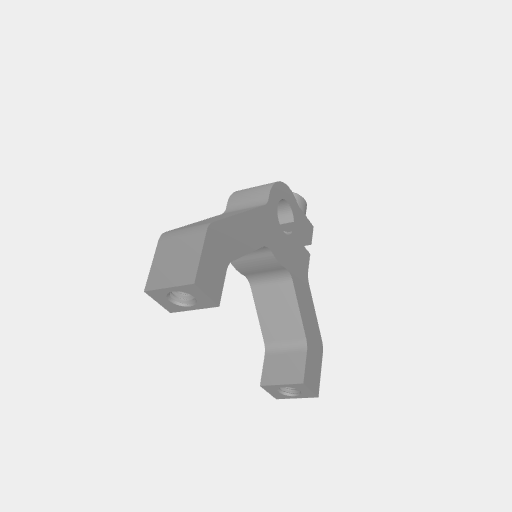
Part: Side1Post2ClampingMount6ID